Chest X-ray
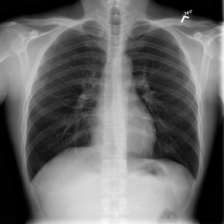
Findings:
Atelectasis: negative
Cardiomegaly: negative
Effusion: negative
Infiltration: negative
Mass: negative
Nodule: negative
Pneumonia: negative
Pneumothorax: negative
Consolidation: negative
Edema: negative
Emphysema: negative
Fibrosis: negative
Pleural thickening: negative
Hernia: negative